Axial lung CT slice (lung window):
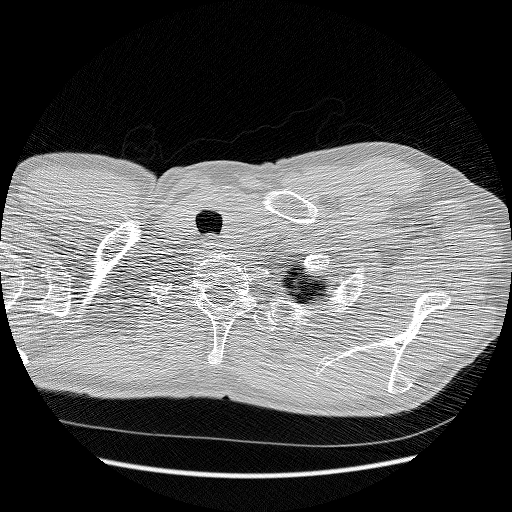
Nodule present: no